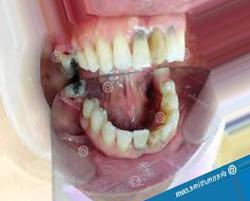
Condition: Tooth Discoloration